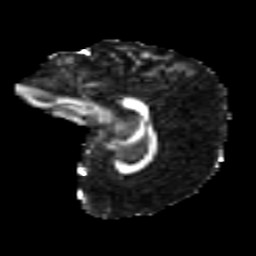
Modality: FA
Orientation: sagittal
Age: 12
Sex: female
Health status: ill
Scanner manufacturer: ge
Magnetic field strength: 3 T
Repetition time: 6.752 s
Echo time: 0.079 s